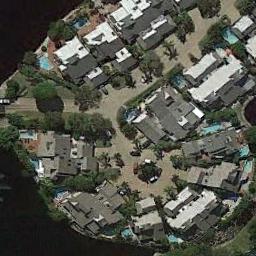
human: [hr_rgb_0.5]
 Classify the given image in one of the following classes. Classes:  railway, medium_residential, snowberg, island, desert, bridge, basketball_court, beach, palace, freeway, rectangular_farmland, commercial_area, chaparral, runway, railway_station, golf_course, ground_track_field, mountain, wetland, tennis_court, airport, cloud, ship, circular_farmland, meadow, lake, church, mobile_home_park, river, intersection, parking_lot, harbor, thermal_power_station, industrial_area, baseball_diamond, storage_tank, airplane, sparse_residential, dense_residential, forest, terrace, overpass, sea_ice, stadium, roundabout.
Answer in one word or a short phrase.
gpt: dense_residential